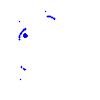
Particle: kaon